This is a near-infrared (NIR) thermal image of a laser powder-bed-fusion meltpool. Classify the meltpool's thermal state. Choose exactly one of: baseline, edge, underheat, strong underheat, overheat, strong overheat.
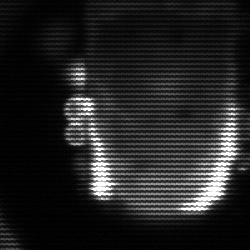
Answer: baseline